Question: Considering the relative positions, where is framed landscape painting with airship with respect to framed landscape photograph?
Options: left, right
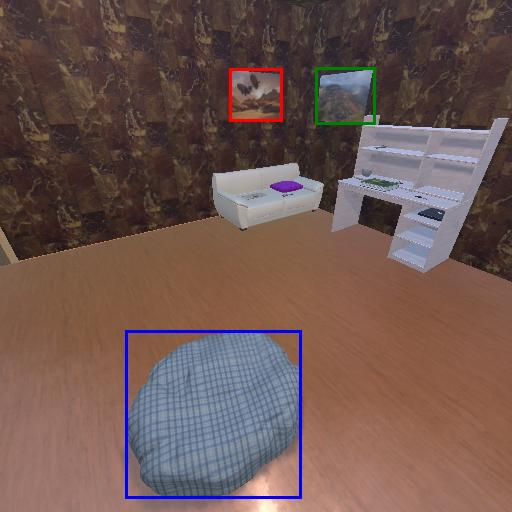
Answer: left